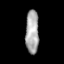
Tissue: lung
Cell type: T cells
Senescence score: 0.2189
Nuclear area (px): 564
Mean DAPI intensity: 167.965